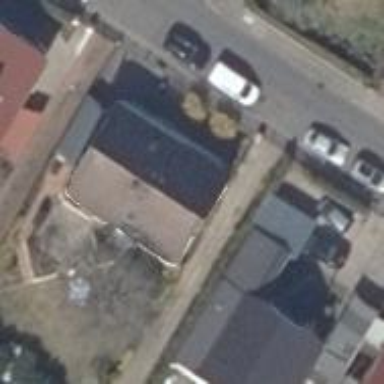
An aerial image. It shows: Detached building with gabled roof.